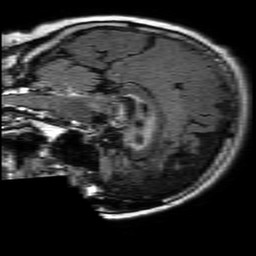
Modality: FLAIR
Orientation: sagittal
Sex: female
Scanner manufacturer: philips
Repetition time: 11 s
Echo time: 0.125 s